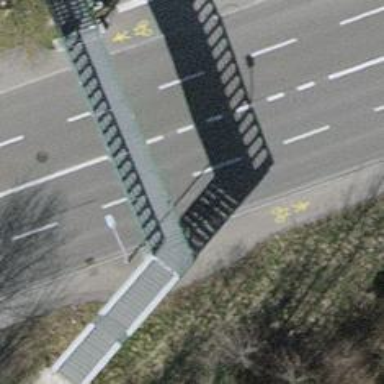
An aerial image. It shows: Bridge with metal steps.